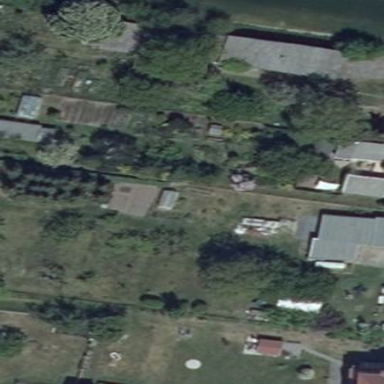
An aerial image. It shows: Garden that is leisure land.